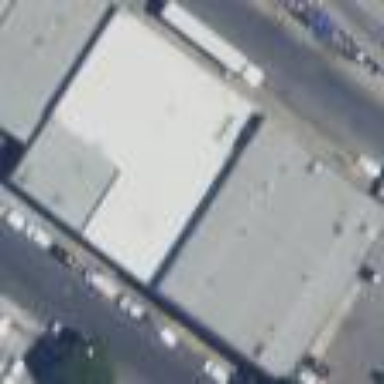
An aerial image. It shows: Warehouse building.